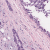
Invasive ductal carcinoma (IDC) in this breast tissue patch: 0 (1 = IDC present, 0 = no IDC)